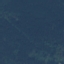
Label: Forest